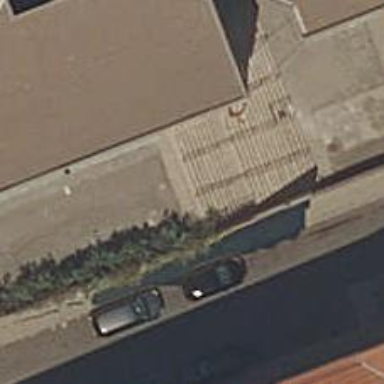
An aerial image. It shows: Set of steps on the road.